Question: I'm afraid, I'm not very able to name what I'm trying to achieve, so this is library providing similar functionality in jQuery.
Is there any library or native way, how to achieve this kind of effect, with custom views?
Like music library does for browsing album covers, or OS X browsing through folder (Cover Flow)

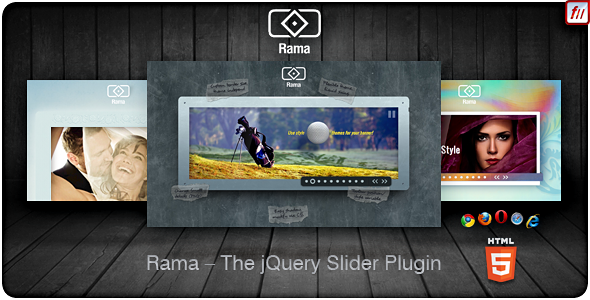
Answer: No native way. Search for libraries or write it on your own.
Best way to use <URL>
Also see <URL> tutorial.